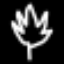
Label: leaf